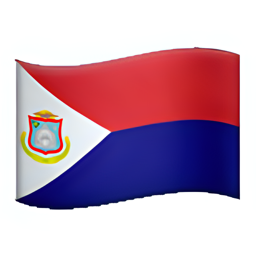
Name: flag for sint maarten
Emoji: 🇸🇽
Group: Flags
Sub-group: country-flag